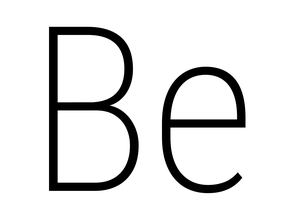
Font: Roboto_Condensed_ExtraLight